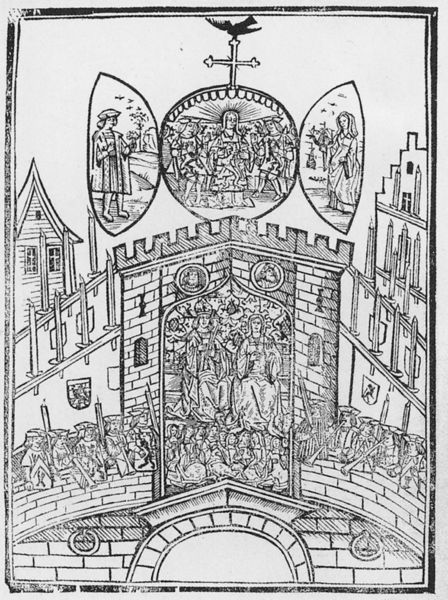
Titel: Der Einzug Herzog Karls in Brügge
Künstler: Gilles Gourmont
Institution: Brüssel, Bibliothèque Royale de Belgique
Schlagwörter: adler, vogel, weiß, menschen, stadt, grau, schwarz, zeichnung, haus, architektur, häuser, brücke, turm, holzschnitt, mauer, ziegel, grafik, rundbogen, leiter, könig, soldaten, zinnen, buch, burg, kreuz, druck, schnitt, schwarzweiß, bürger, ritter, mittelalter, stadtmauer, königin, heilige, rabe, emblem, handschrift, aufriss, ritte, kaus